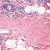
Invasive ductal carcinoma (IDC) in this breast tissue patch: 0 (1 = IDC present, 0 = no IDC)